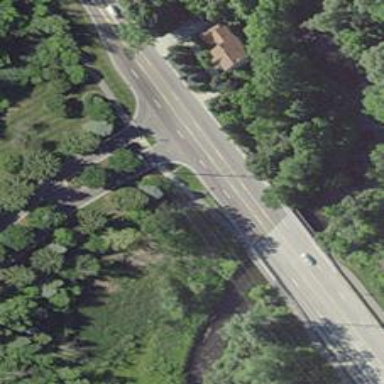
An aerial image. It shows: Crossing road.